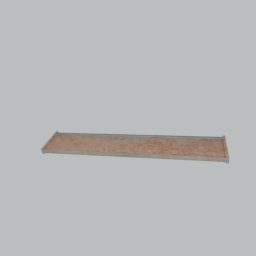
Label: architecture